Question: I want to build a <URL> from input string using Java Stream.
This is how I do it right now.
Class MyNode with all needed Constructors:
'''
public static class MyNode {
Character value;
MyNode left;
MyNode right;
long freq;
...
}
'''
Reading a line and getting List of MyNodes:
'''
Scanner scan = new Scanner(System.in);
String input = scan.next();
List<MyNode> listOfNodes = input.chars().boxed()
.collect(Collectors.groupingBy(Function.identity(), Collectors.counting()))
.entrySet()
.stream().sorted(Comparator.comparingLong(Map.Entry::getValue))
.map(x -> new MyNode((char)x.getKey().intValue(), x.getValue()))
.collect(Collectors.toList());
'''
This 'while' loop I want to replace with something from Stream:
'''
while (listOfNodes.size() > 1) {
MyNode first = listOfNodes.get(0);
MyNode second = listOfNodes.get(1);
listOfNodes.remove(first);
listOfNodes.remove(second);
listOfNodes.add(new MyNode(first.freq + second.freq, first, second));
listOfNodes.sort(Comparator.comparingLong(MyNode::getFreq));
}
'''
In while loop I build tree like this
The first idea was to use Stream reduce, but then I need to sort resulting list after every reduce.
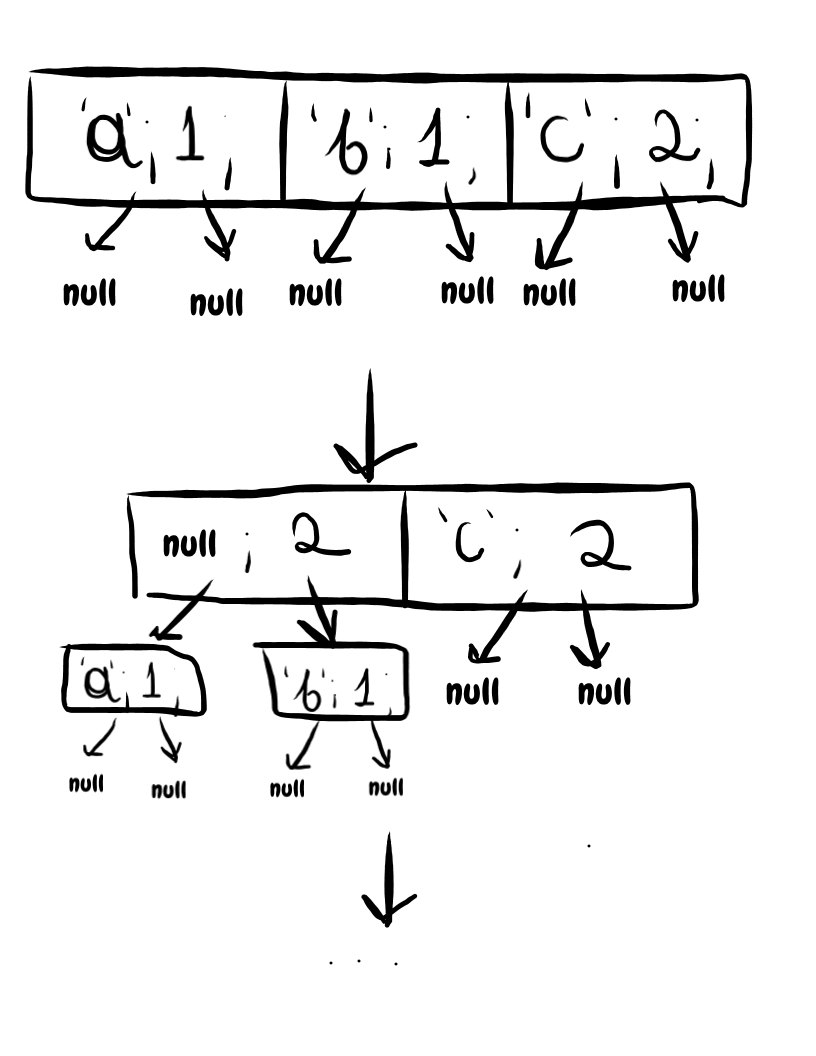
Answer: This is not a task that benefits from using the Stream API. Still, there are ways to improve it.
Sorting the entire list just for the sake of inserting a single element, bear an unnecessary overhead. Since the list is sorted to begin with, you can use binary search to efficiently find the correct insertion position so that the list stays sorted:
'''
while(listOfNodes.size() > 1) {
MyNode first = listOfNodes.remove(0), second = listOfNodes.remove(0);
MyNode newNode = new MyNode(first.freq + second.freq, first, second);
int pos = Collections.binarySearch(listOfNodes, newNode,
Comparator.comparingLong(MyNode::getFreq));
listOfNodes.add(pos<0? -pos-1: pos, newNode);
}
'''
Note that you could make this code more efficient by reversing the order so that you will remove from the end of the list (which will be an 'ArrayList' in practice).
But the better alternative is to use a data structure which is sorted to begin with, e.g.
'''
PriorityQueue<MyNode> queueOfNodes = input.chars().boxed()
.collect(Collectors.groupingBy(Function.identity(), Collectors.counting()))
.entrySet().stream()
.map(x -> new MyNode((char)x.getKey().intValue(), x.getValue()))
.collect(Collectors.toCollection(
() -> new PriorityQueue<>(Comparator.comparingLong(MyNode::getFreq))));
MyNode result = queueOfNodes.remove();
while(!queueOfNodes.isEmpty()) {
MyNode second = queueOfNodes.remove();
queueOfNodes.add(new MyNode(result.freq + second.freq, result, second));
result = queueOfNodes.remove();
}
'''